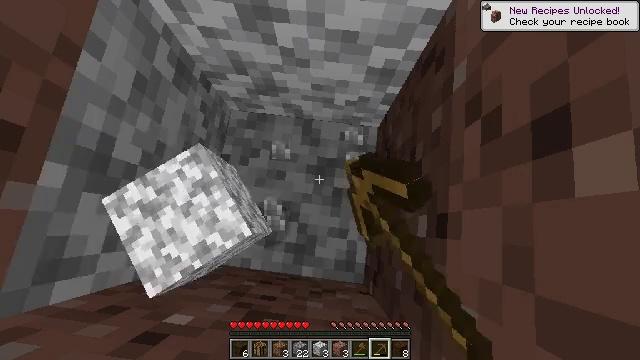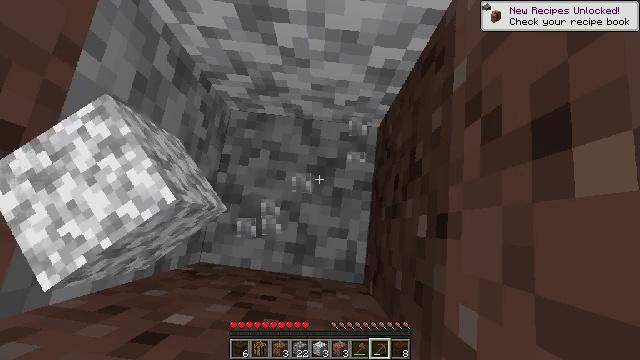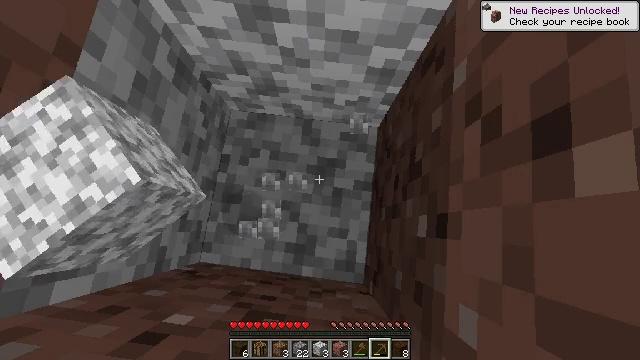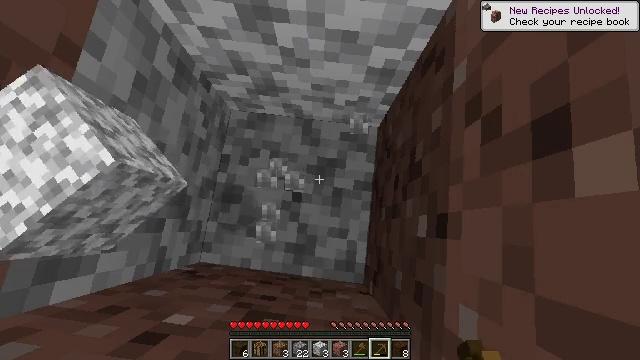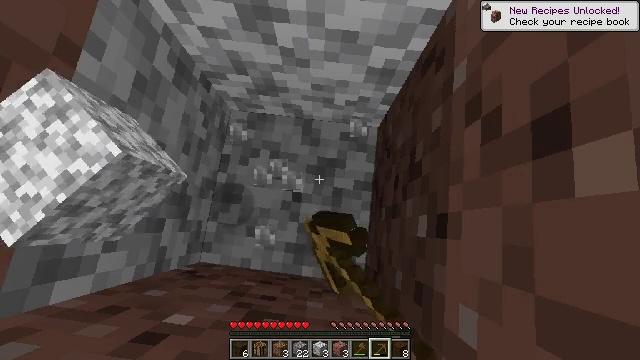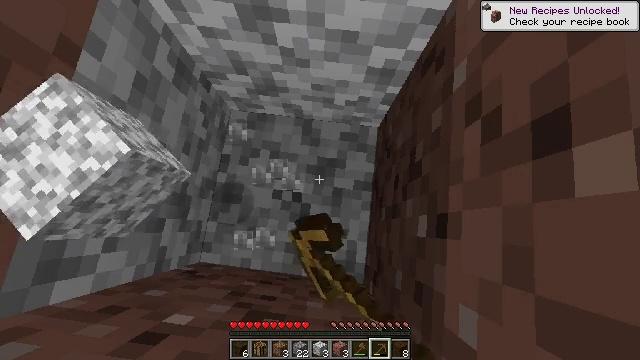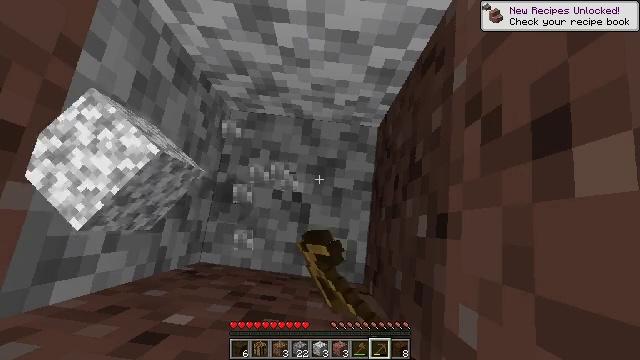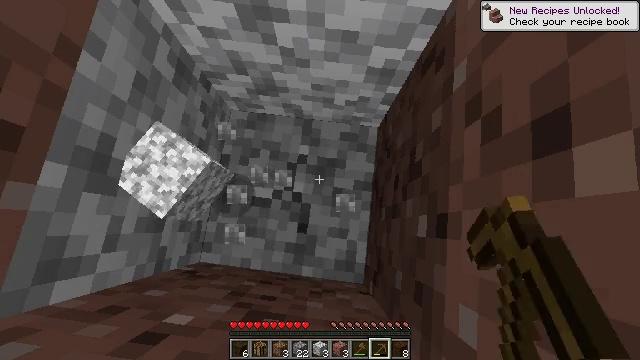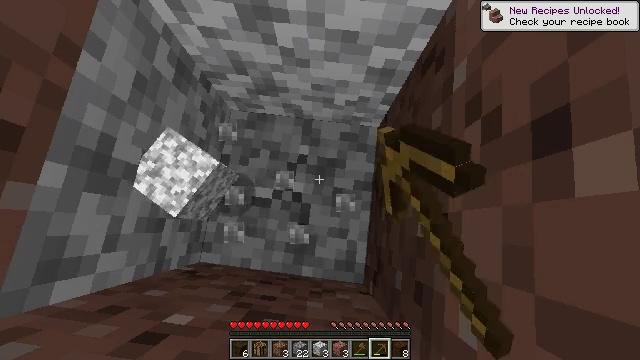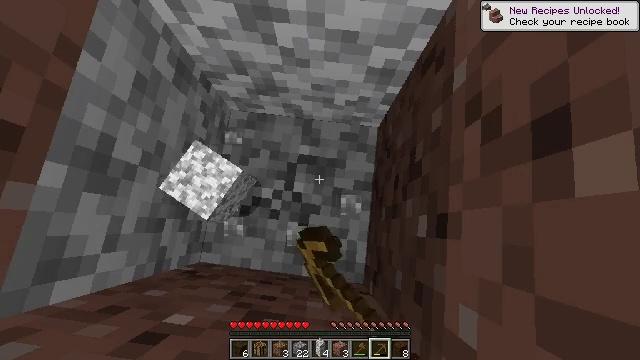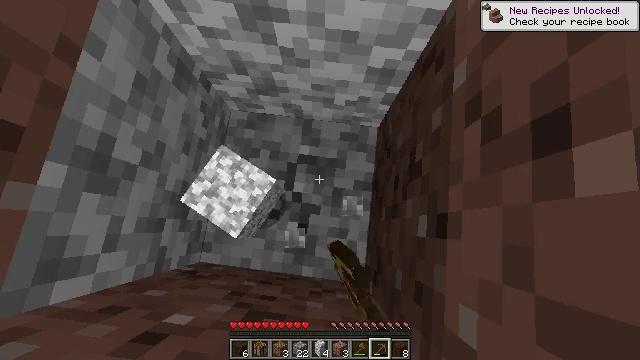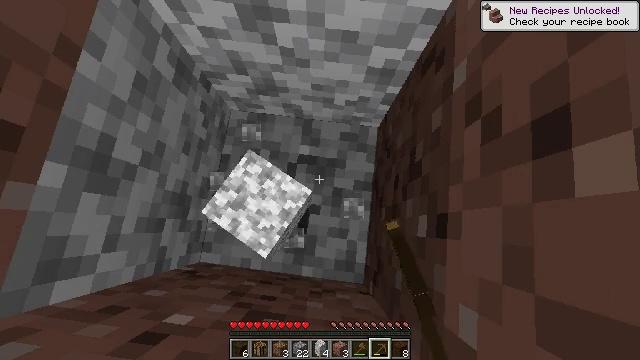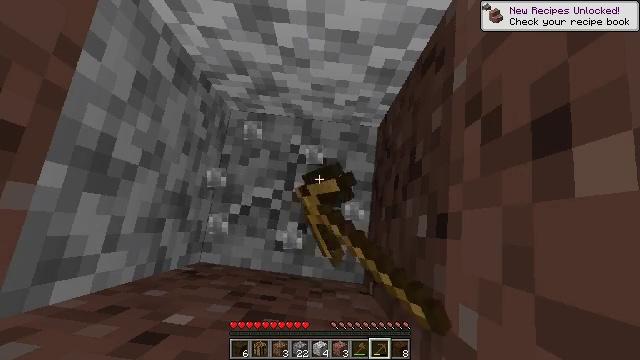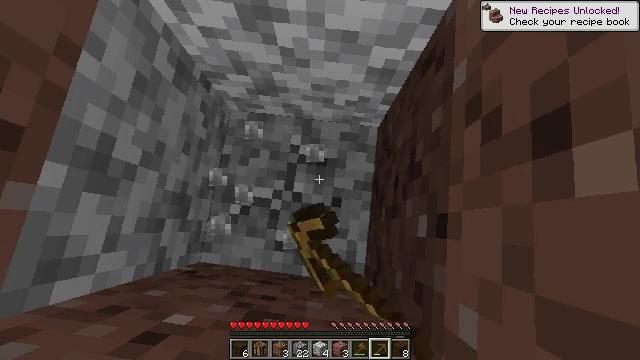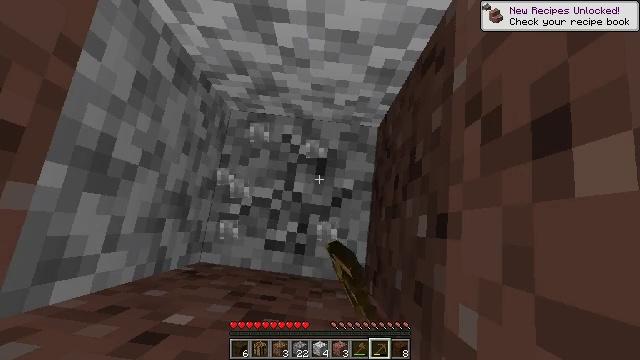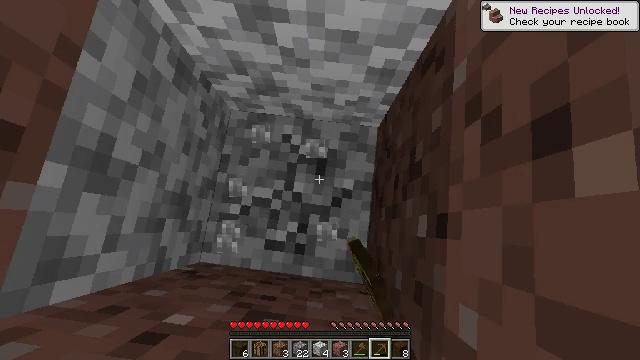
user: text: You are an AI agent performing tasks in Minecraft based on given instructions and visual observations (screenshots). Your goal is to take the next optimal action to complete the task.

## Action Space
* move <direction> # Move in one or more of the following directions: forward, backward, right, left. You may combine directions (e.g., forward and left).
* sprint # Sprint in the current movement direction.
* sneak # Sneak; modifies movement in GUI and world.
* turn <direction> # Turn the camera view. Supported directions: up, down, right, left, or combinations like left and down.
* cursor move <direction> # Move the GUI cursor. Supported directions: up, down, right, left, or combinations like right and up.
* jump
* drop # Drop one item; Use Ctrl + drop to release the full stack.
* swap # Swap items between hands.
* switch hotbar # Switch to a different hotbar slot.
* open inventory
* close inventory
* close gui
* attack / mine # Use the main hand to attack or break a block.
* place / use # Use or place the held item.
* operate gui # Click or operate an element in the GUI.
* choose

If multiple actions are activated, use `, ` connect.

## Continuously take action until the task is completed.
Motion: motion action
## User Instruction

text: Break the diorite block.
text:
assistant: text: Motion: attack / mine
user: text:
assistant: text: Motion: attack / mine
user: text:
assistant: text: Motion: attack / mine
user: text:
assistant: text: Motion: attack / mine
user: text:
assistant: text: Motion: attack / mine
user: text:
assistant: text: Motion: attack / mine
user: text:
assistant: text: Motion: attack / mine
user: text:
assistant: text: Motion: attack / mine
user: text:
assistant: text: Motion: attack / mine
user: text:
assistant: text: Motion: attack / mine
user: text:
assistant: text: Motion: attack / mine
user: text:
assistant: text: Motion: attack / mine
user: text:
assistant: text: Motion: attack / mine
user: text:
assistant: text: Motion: attack / mine
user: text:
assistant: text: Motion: attack / mine
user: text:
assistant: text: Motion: attack / mine
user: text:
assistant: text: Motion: attack / mine
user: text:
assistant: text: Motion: attack / mine
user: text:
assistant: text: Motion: attack / mine
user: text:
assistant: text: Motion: attack / mine
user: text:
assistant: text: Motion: attack / mine
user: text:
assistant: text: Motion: attack / mine
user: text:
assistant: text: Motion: attack / mine
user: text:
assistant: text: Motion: attack / mine
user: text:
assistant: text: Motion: attack / mine
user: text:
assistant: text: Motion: attack / mine
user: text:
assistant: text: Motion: attack / mine
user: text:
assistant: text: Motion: attack / mine